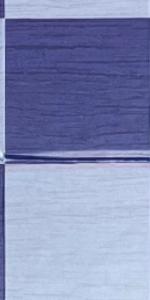
Label: Empty